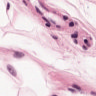
Metastatic tissue present: no